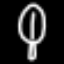
Label: leaf